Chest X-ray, AP view. Patient: 48 years old, sex M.
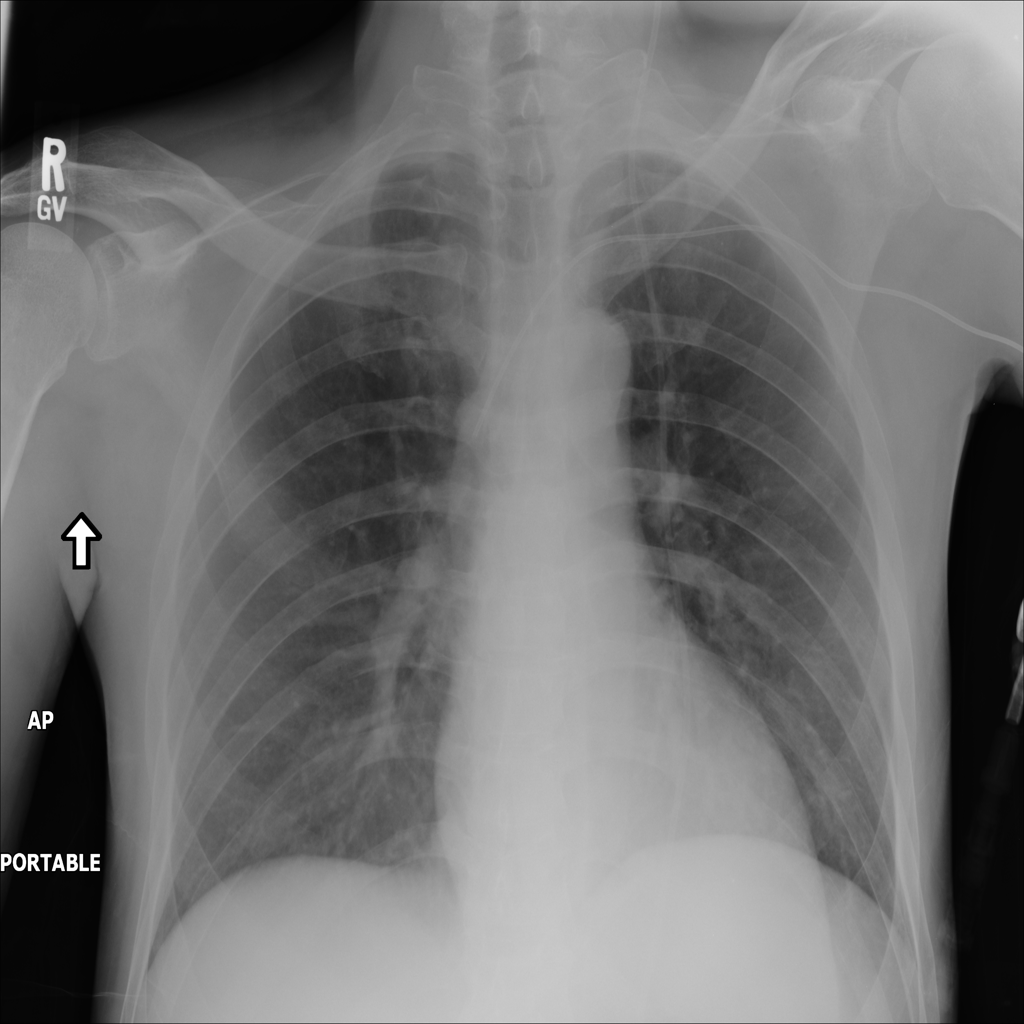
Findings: No Finding